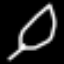
Label: leaf